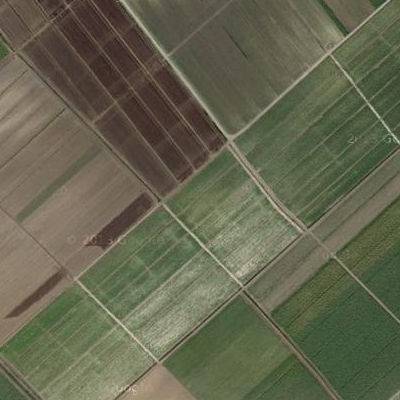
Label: bField